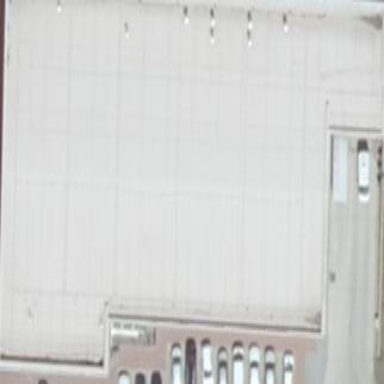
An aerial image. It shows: Supermarket building.